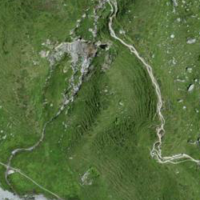
EUNIS habitat code: 26
Species observed at this site:
Pyrrhocorax graculus
Saxifraga bryoides
Zygaena exulans